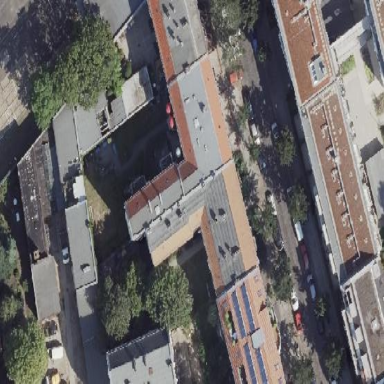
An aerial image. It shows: Apartment building with double saltbox roof shape.